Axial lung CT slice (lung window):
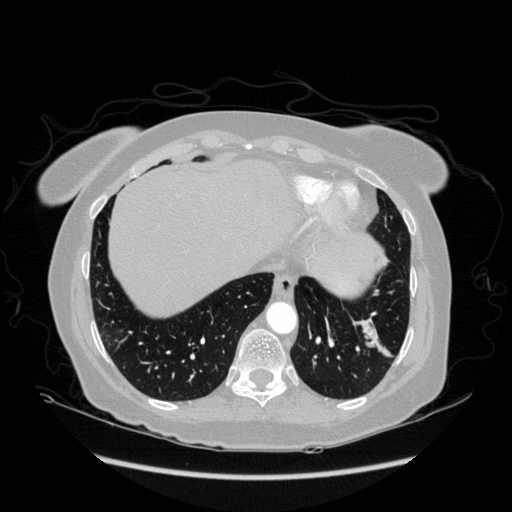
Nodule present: no